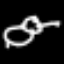
Label: frog